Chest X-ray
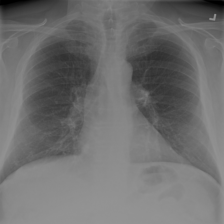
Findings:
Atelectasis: negative
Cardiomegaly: negative
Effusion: negative
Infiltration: negative
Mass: negative
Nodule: negative
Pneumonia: negative
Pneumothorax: negative
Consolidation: negative
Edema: negative
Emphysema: negative
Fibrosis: negative
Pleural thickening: negative
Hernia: negative